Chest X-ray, PA view. Patient: 24 years old, sex F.
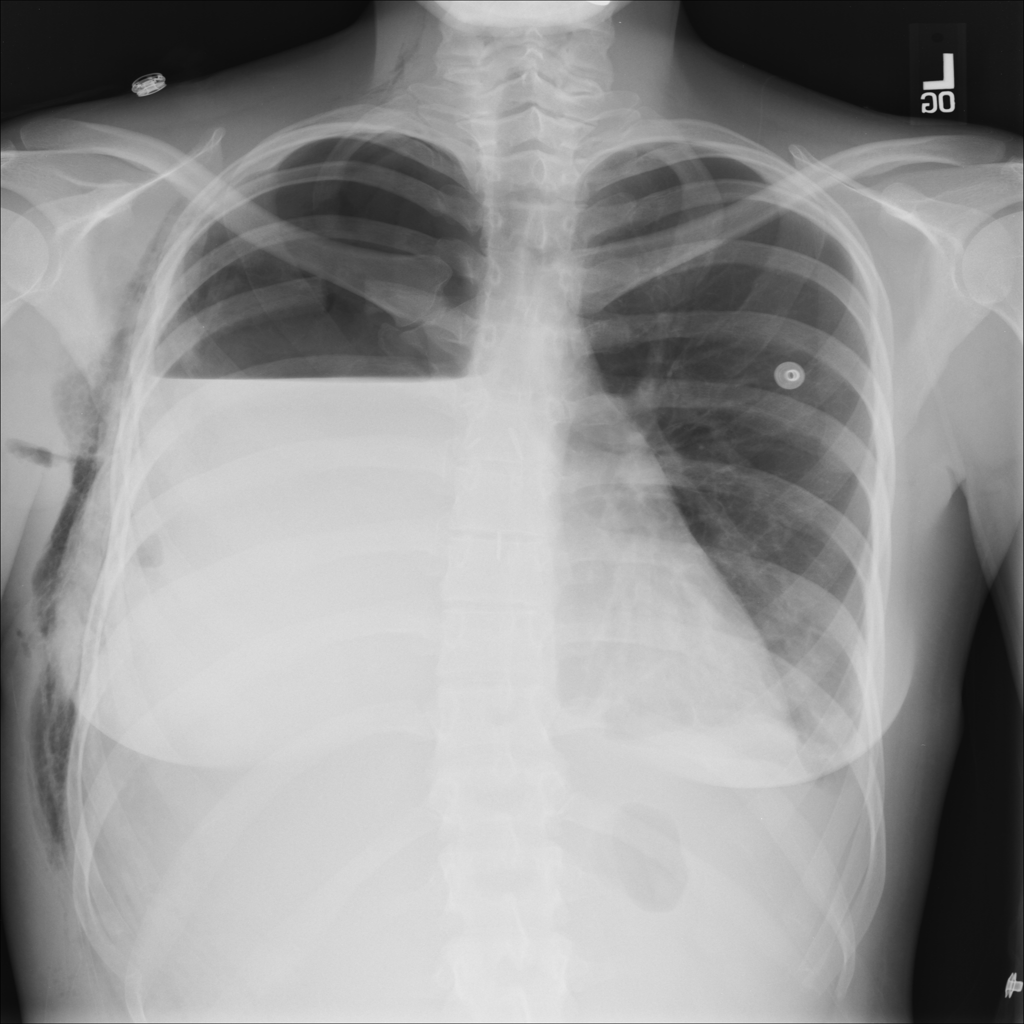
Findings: Atelectasis, Effusion, Emphysema